Question: I have just upgrade my to When I connect my phone to pc and run my project it gives me
> a specified communication resources(port) is already in use by another application.
I restarted my PC and Phone, removed all connected external devices but still getting same error while running my code through Visual Studio 2012.
I can see it's deployed on phone but I can't debug it. Debugger is not attaching.
Here is my screen shot:

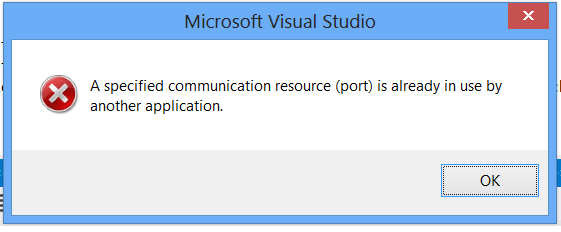
Answer: We need to update visual studio 2012
Go to Tools->Extensions and update->updates and update the visual studio update 4